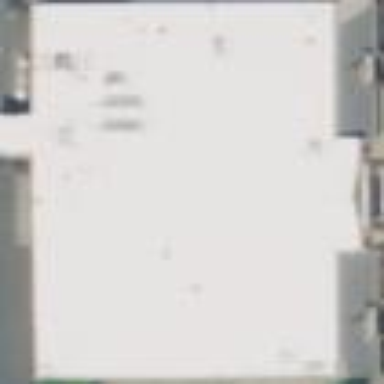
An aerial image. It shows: Supermarket building.